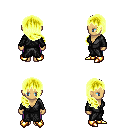
a pixel art fantasy rpg character, female body template, human, tanned skin, gray robe, magenta pants, gold right-swept hairstyle, gold boots, four views (front, back, left, right), 2x2 character sprite sheet, small pixel art, hard edges, no anti-aliasing